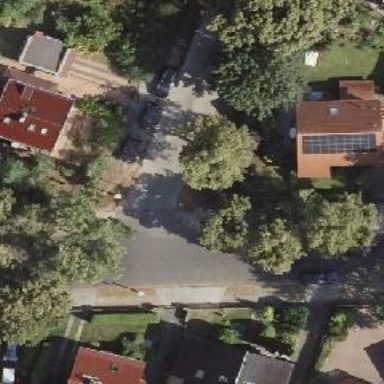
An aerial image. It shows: Residential road paved with concrete.